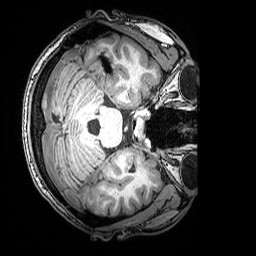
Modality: T1w
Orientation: axial
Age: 25
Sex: male
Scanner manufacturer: siemens
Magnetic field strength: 3 T
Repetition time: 2.53 s
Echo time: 0.00388 s